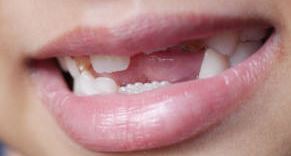
Condition: hypodontia